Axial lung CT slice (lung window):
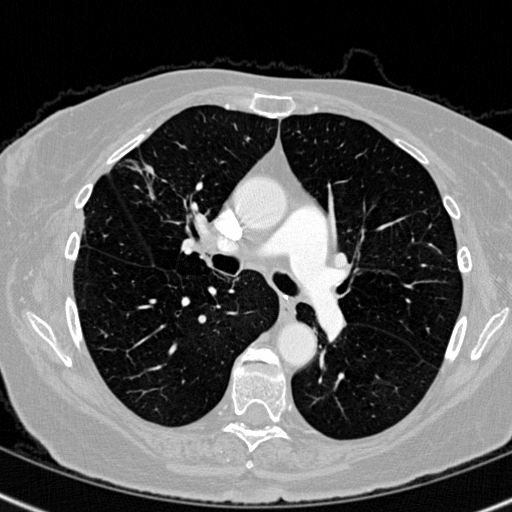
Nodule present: no